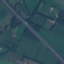
Label: Highway